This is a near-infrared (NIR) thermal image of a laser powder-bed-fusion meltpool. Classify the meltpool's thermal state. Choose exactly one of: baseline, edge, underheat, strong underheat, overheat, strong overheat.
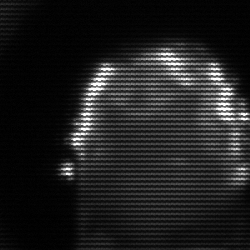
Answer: baseline